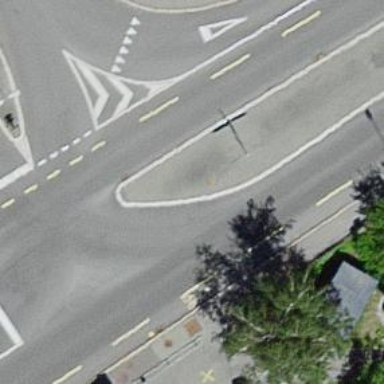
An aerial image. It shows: Primary road with asphalt surface and designated cycle lane.